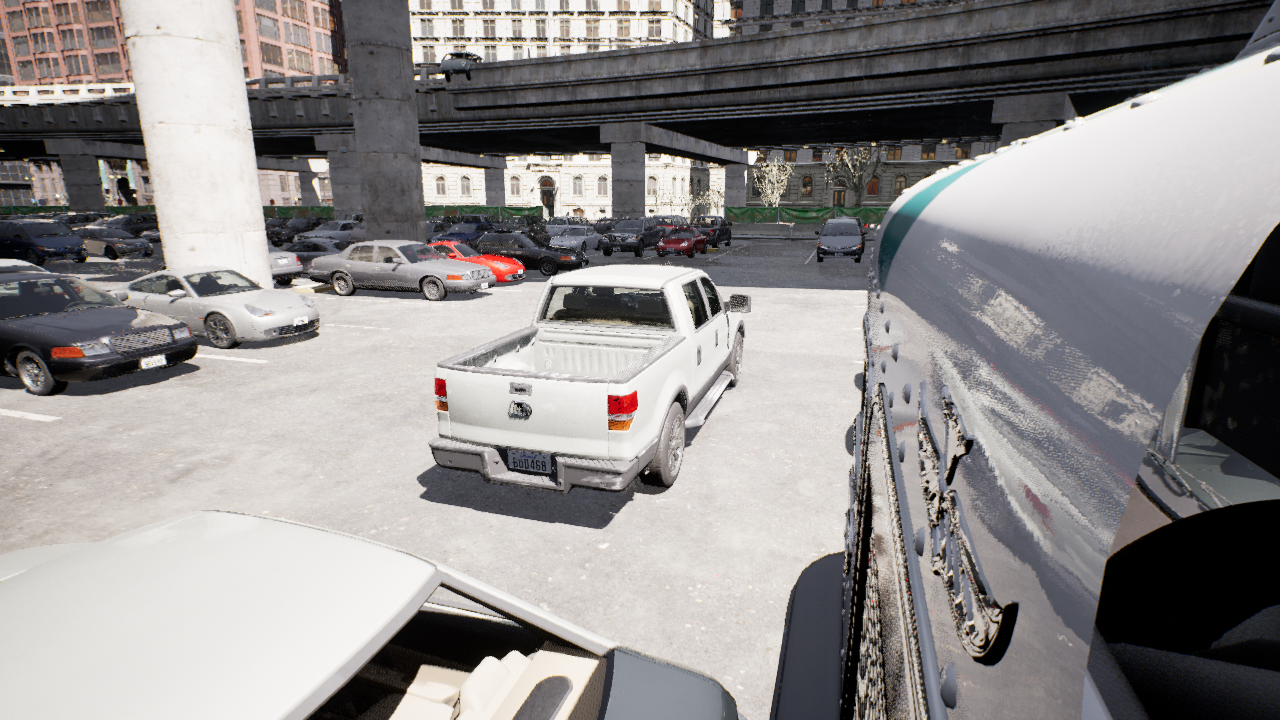
Venue: arterial
Lighting: clear day
Vehicle rig: pickup